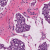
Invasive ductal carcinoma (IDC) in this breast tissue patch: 1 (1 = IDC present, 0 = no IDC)